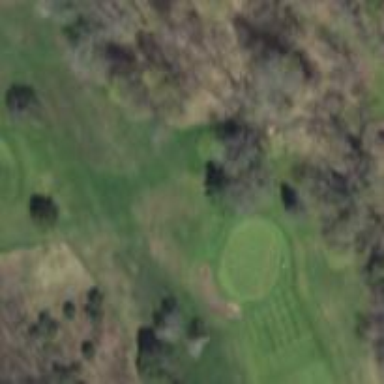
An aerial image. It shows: Grassy area designated as golf tee.